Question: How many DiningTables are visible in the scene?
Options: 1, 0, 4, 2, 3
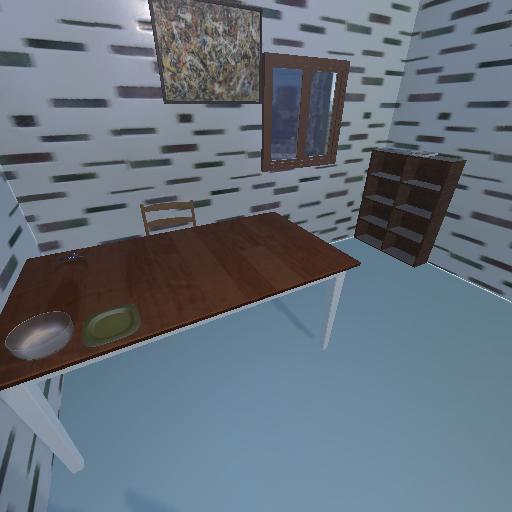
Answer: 1